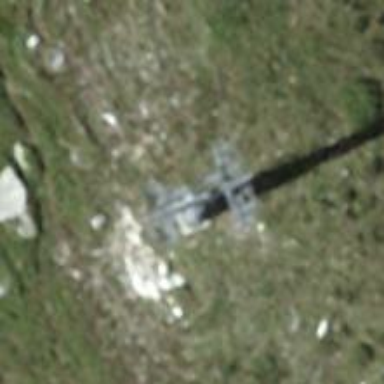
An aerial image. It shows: Pylon for aerialway.